Question:
In iPhone 4inch screen it shows up 3.5inch screen in simulator. Please checkout the above screen shot. What may be the issue? or what I have missed out?
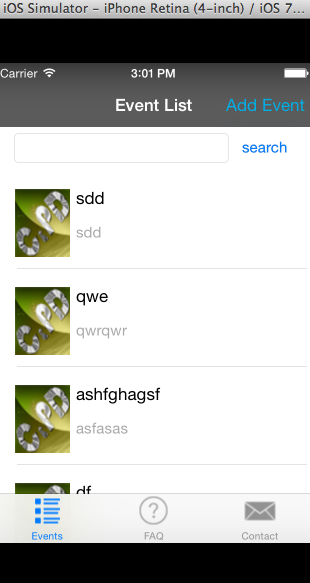
Answer: First Show this image . in that image you show warning for Retina 4 support so click on this warning and click on add so your retina 4 splash screen automatic add in your project.

and after you use this code :
'''
if([[UIScreen mainScreen] bounds].size.height == 568)
{
// For iphone 5
}
else
{
// For iphone 4 or less
}
'''